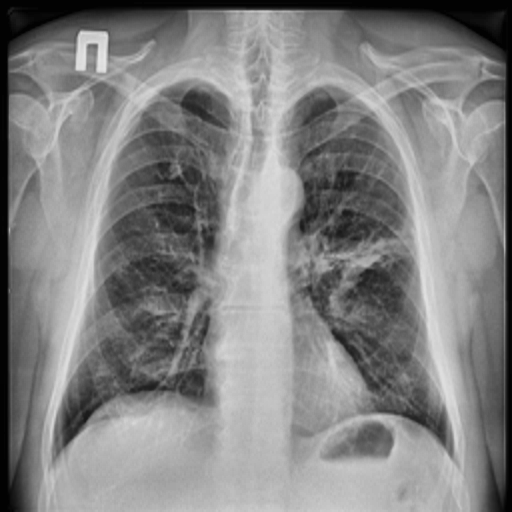
Finding: TUBERCULOSIS